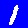
Digit: 1